Field crop: tomato
Growth stage: 1
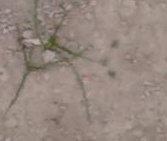
Species: cyperus